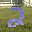
Label: 2